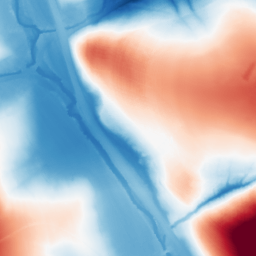
Category: morphological
Decomposition family: morphological
Decomposition parameters: operation: average
size: 100
Upsampling method: regularized
Upsampling parameters: scale: 2
lambda_reg: 0.001
Upsampling scale: 2